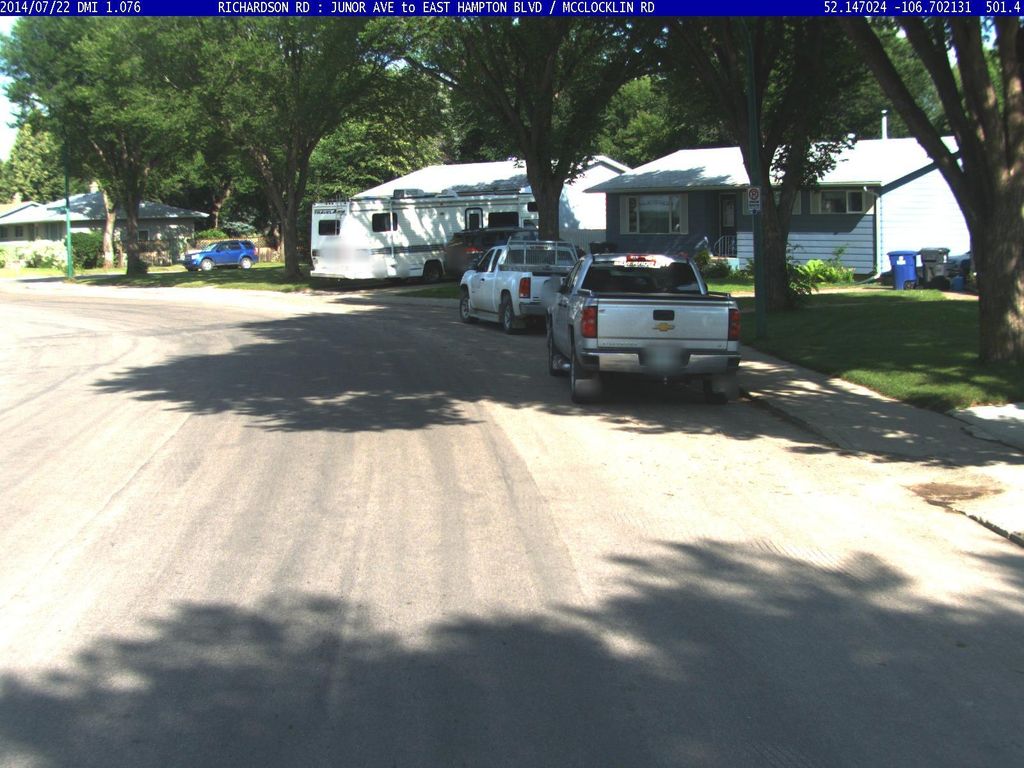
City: saskatoon